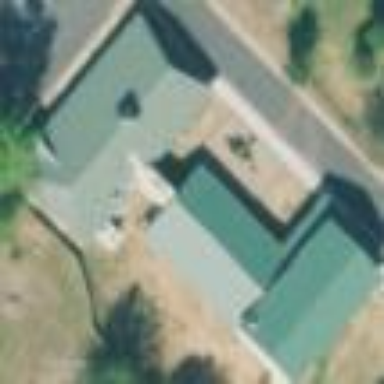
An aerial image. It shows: Community centre building.